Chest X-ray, PA view. Patient: 23 years old, sex F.
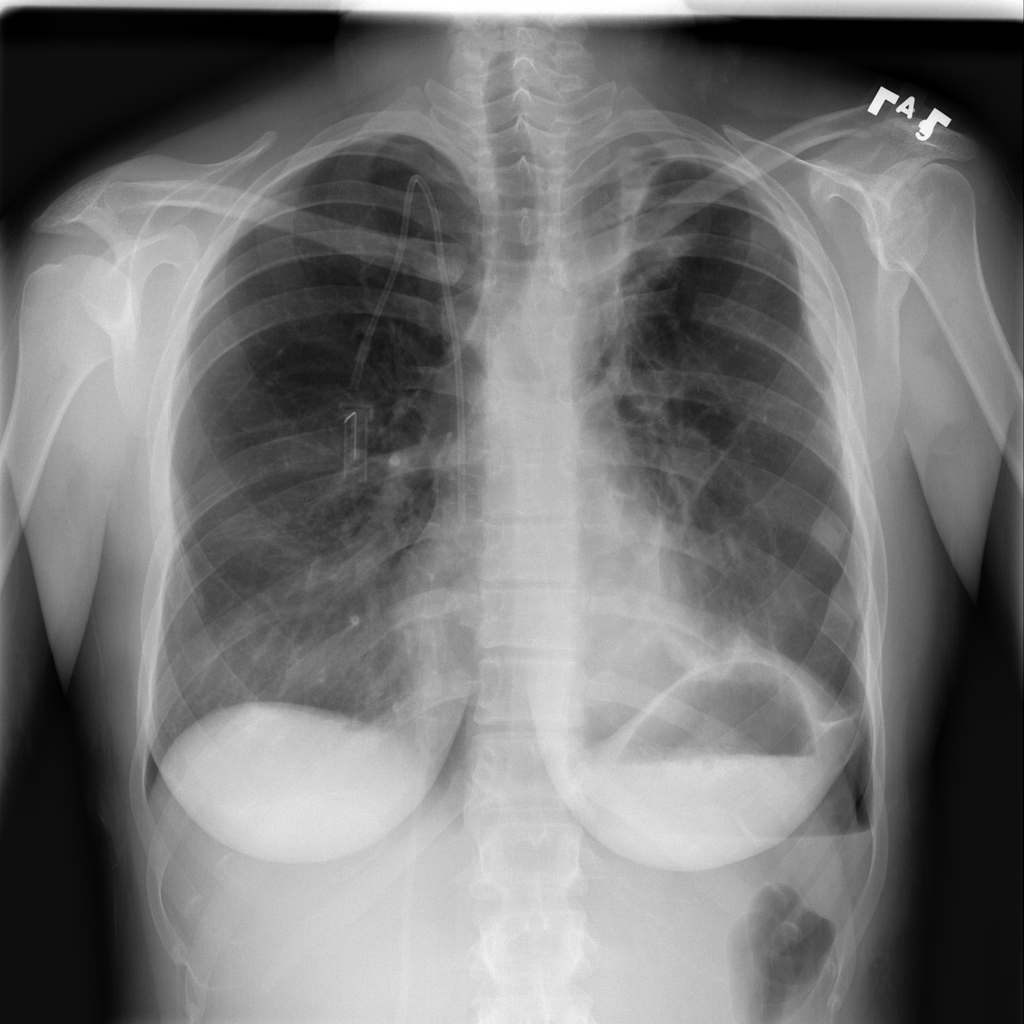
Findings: Effusion, Pneumonia